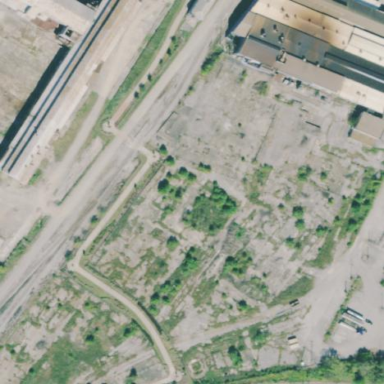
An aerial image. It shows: Brownfield site.